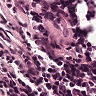
Metastatic tissue present: no